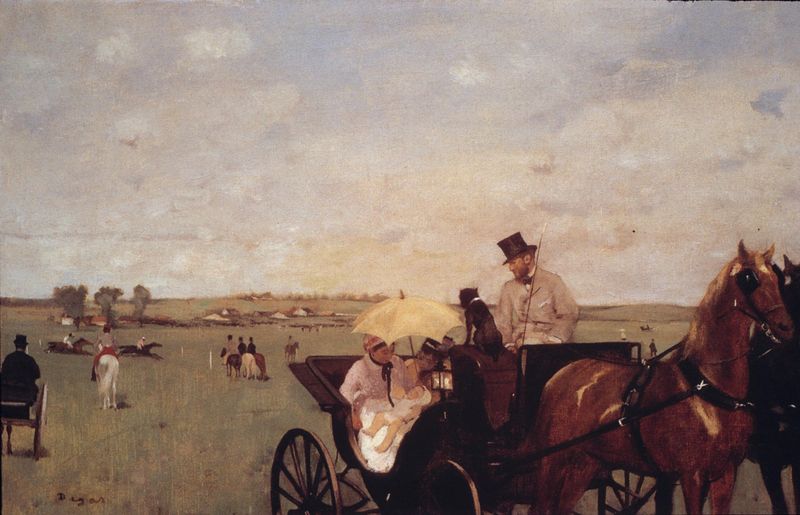
Titel: Aux courses en province, Pferderennen auf dem Land
Künstler: Edgar Degas
Standort: Boston (Massachusetts)
Institution: Museum of Fine Arts
Schlagwörter: baum, blau, dunkel, gemälde, himmel, mann, schatten, weiß, wolken, bäume, frauen, gelb, grün, impressionismus, landschaft, menschen, ocker, sitzen, stadt, braun, damen, degas, edgar degas, frankreich, frau, hell, hut, kleid, schwarz, dame, gras, hund, rasen, schirm, sonnenschirm, wiese, wolke, zaun, beige, gespräch, malerei, schleife, zylinder, anzug, mensch, signatur, ebene, feld, ferne, horizont, natur, weite, busch, büsche, land, familie, kind, mutter, paar, zilinder, england, rosa, pferd, pferde, reiter, räder, ausritt, bewölkt, reiten, reiterin, zaumzeug, zügel, sommer, halsband, dorf, zäune, ausflug, baby, spazieren, kutsche, kutschen, speichen, edgar, rad, wagen, blue, chair, hat, men, oil, white, women, herrschaften, black, dress, green, painting, sitting, woman, yellow, manet, brown, gruppen, courbet, heide, stillen, geschirr, rennen, kutscher, peitsche, bürgertum, deichsel, schimmel, sonntag, kleinkind, fahren, feiertag, baumgruppe, smoke, clouds, horses, man, sky, tree, kund, field, nature, trees, village, siedlung, halfter, child, achse, landpartie, grass, bänder, gespann, color, mother, dog, nabe, scheuklappen, galopp, meadow, pasture, town, frische, victorian, säugling, fahrt, ausfahrt, paysage, cat, family, cart, pferdekutsche, historical, zweispänner, erholung, lau, rennbahn, kutschbock, spazierfahrt, kummet, gerte, carriage, horse, plains, riding, kapotte, shrubs, western, top hat, father, whip, umbrella, wheel, coach, wartenwartenwartenwartenwarten, wheels, riders, infant, ride, parisol, rholung, mann mit zylinder, tents, travelling, hut zylinder, stopp, kuthscer, harness, unbrella, scheuklapppen, blinders